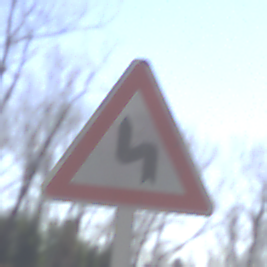
Verkehrszeichen: DoppelkurveZunaechstLinks
Umgebung: Outdoor, Nature
Tageszeit: Midday
Wetter: Clear
Licht: Natural
Jahreszeit: NotSpecified
Kontrast: HighContrast